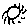
Label: sun